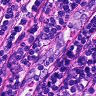
Metastatic tissue present: no